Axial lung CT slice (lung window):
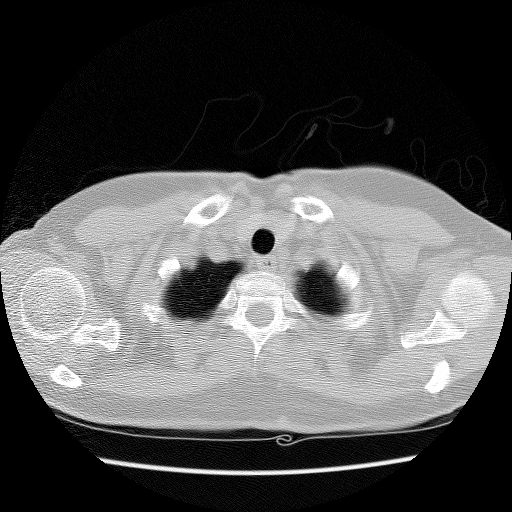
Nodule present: no